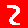
Digit: 2